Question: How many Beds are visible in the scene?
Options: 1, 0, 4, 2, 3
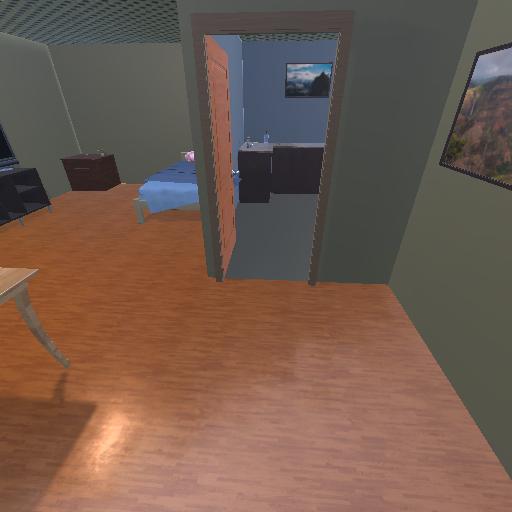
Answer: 1